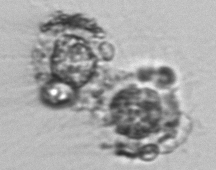
Label: unknown2